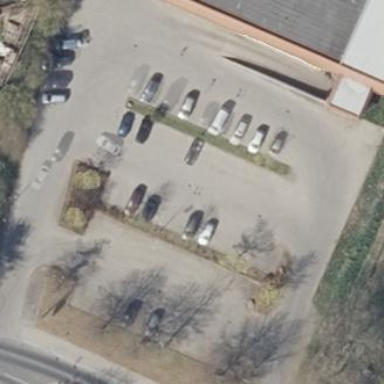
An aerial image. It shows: Parking area with surface.